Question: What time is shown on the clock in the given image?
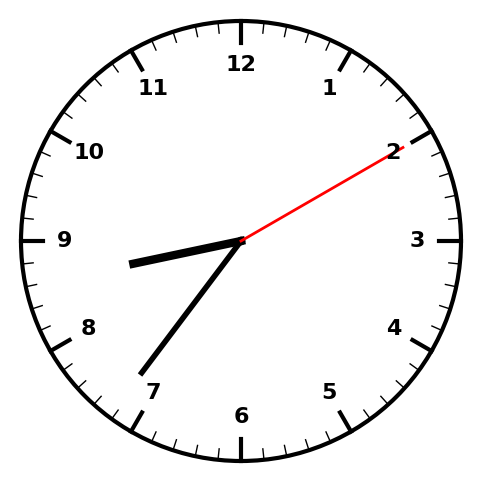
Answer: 08:36:10